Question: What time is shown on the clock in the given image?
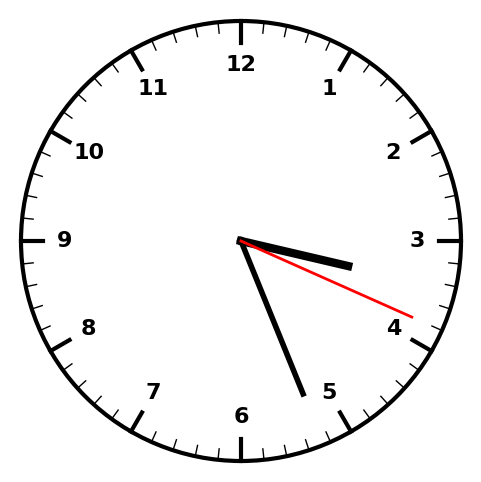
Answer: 03:26:19